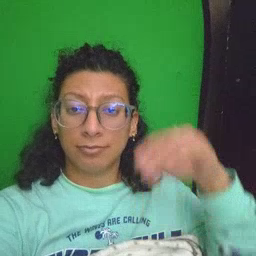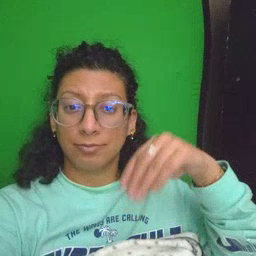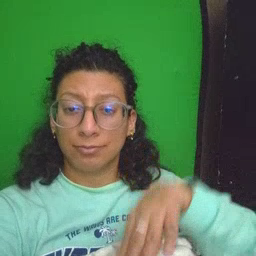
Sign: into